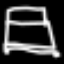
Label: bed